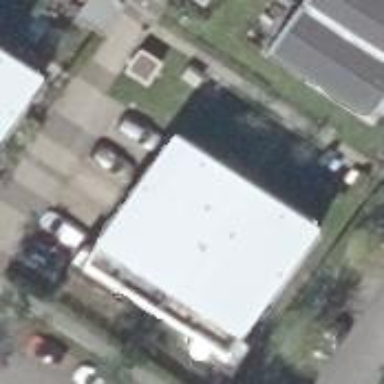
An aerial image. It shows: Apartment building with flat roof.